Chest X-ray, AP view. Patient: 56 years old, sex F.
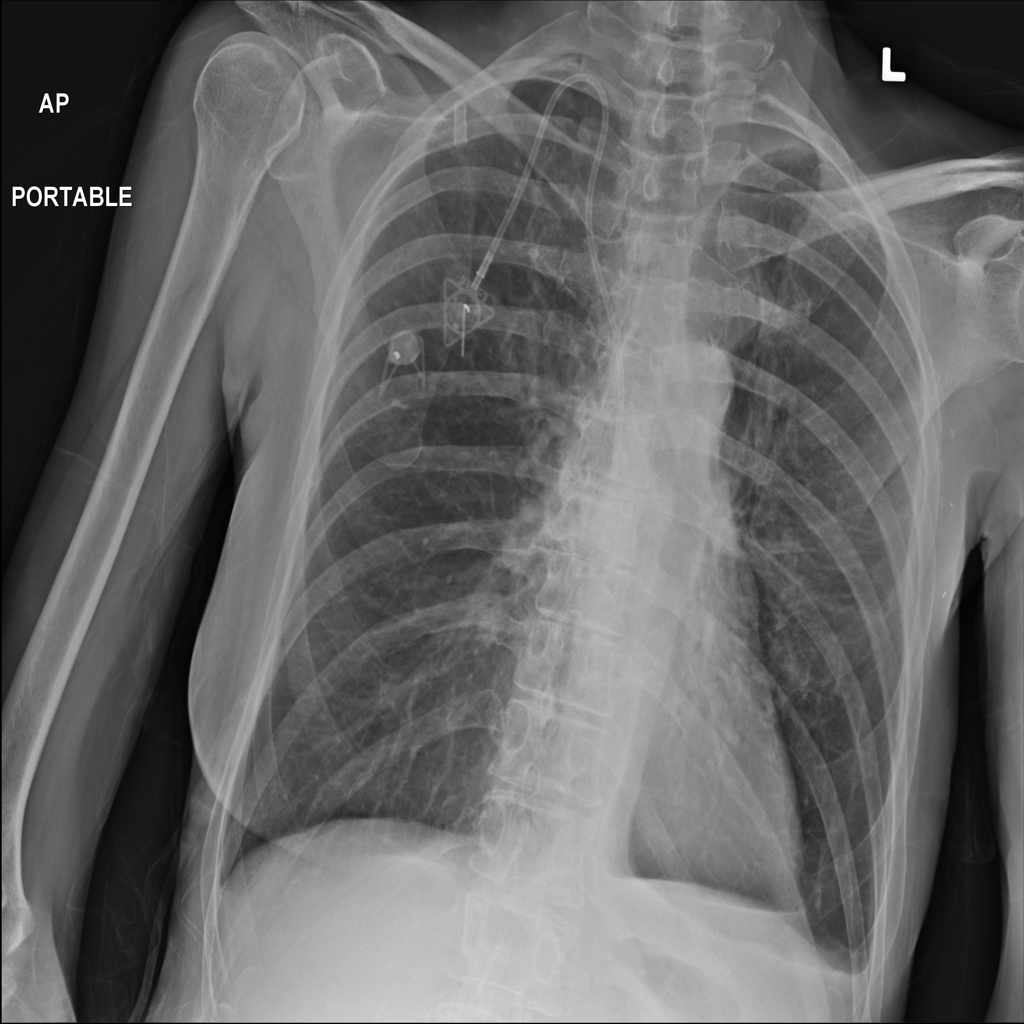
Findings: Effusion, Infiltration